Question: I have hyper-v VHD uploaded to azure by following <URL>.
VHD image is generalized before uploading to azure. after uploading, trying to create a VM using the uploaded VHD image and VM is not completing the provision after timeout. looking at Boot Diagnosis of the VM the VM is stuck in product key entering prompt.
.
The following error is logged:
'''
New-AzureRmVM : Long running operation failed with status 'Failed'. Additional Info:'OS Provisioning for VM 'PSTACBUI'
did not finish in the allotted time. The VM may still finish provisioning successfully. Please check provisioning
state later. Also, make sure the image has been properly prepared (generalized).
* Instructions for Windows: https://azure.microsoft.com/documentation/articles/virtual-machines-windows-upload-image/
* Instructions for Linux: https://azure.microsoft.com/documentation/articles/virtual-machines-linux-capture-image/ '
ErrorCode: OSProvisioningTimedOut
ErrorMessage: OS Provisioning for VM 'PSTACBUI' did not finish in the allotted time. The VM may still finish
provisioning successfully. Please check provisioning state later. Also, make sure the image has been properly prepared
(generalized).
* Instructions for Windows: https://azure.microsoft.com/documentation/articles/virtual-machines-windows-upload-image/
* Instructions for Linux: https://azure.microsoft.com/documentation/articles/virtual-machines-linux-capture-image/
StartTime: 2/2/2018 11:04:08 PM
EndTime: 2/2/2018 11:50:59 PM
OperationID: 0a4f1ac8-9274-4fa8-b396-71c8eb690653
Status: Failed
At line:1 char:1
+ New-AzureRmVM -VM $vm -ResourceGroupName tacoud -Location $location
+ ~~~~~~~~~~~~~~~~~~~~~~~~~~~~~~~~~~~~~~~~~~~~~~~~~~~~~~~~~~~~~~~~~~~~~
+ CategoryInfo : CloseError: (:) [New-AzureRmVM], ComputeCloudException
+ FullyQualifiedErrorId : Microsoft.Azure.Commands.Compute.NewAzureVMCommand
'''
How I can skip product activation prompt for multiple VM deployment?
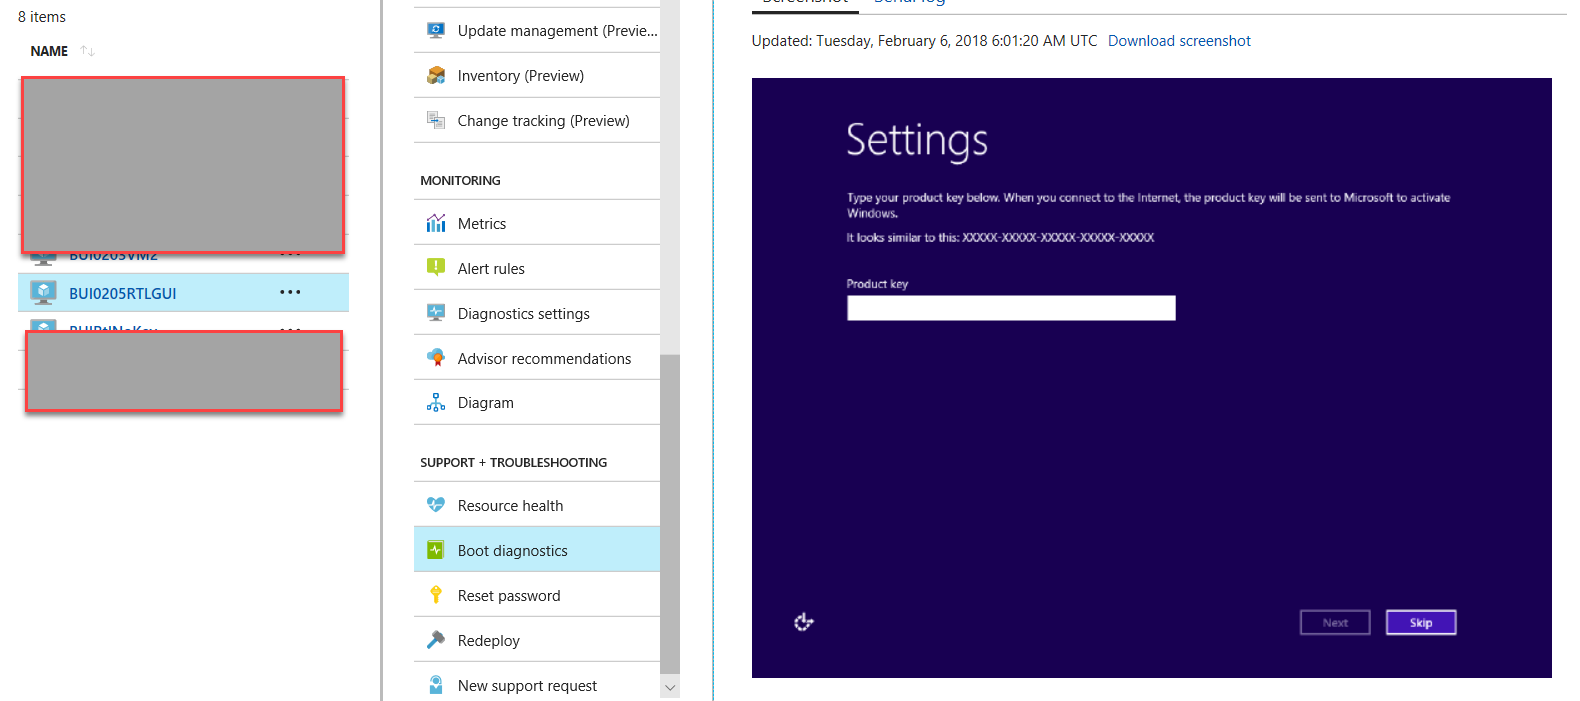
Answer: This generally happens when the VHD is either not properly generalized (missing a step) or if it is turned back on prior to being uploaded to Azure.
Make sure you select each of the steps during the generalization process:
<URL>
Then make sure that the VM is not turned back on again prior to uploading to Azure.
Also check this link to ensure you get all the proper pre-sysprep steps correct:
<URL>